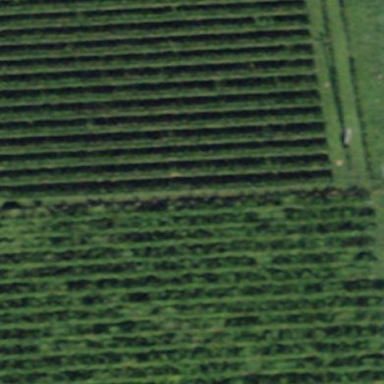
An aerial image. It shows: Vineyard.